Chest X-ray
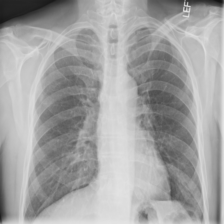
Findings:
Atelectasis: negative
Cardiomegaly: negative
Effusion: negative
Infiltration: negative
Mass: negative
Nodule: negative
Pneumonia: negative
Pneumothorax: negative
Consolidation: negative
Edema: negative
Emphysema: negative
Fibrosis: negative
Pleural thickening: negative
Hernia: negative